Question: I have a GitHub repository <URL> and I want to change the text that appears on a button.
I viewed the page source and the button is defined as 'subscribeButton1'. Now I need to find out which file this variable is located so I can change the text associated with it. How can I do that?
Here is what I want to find:

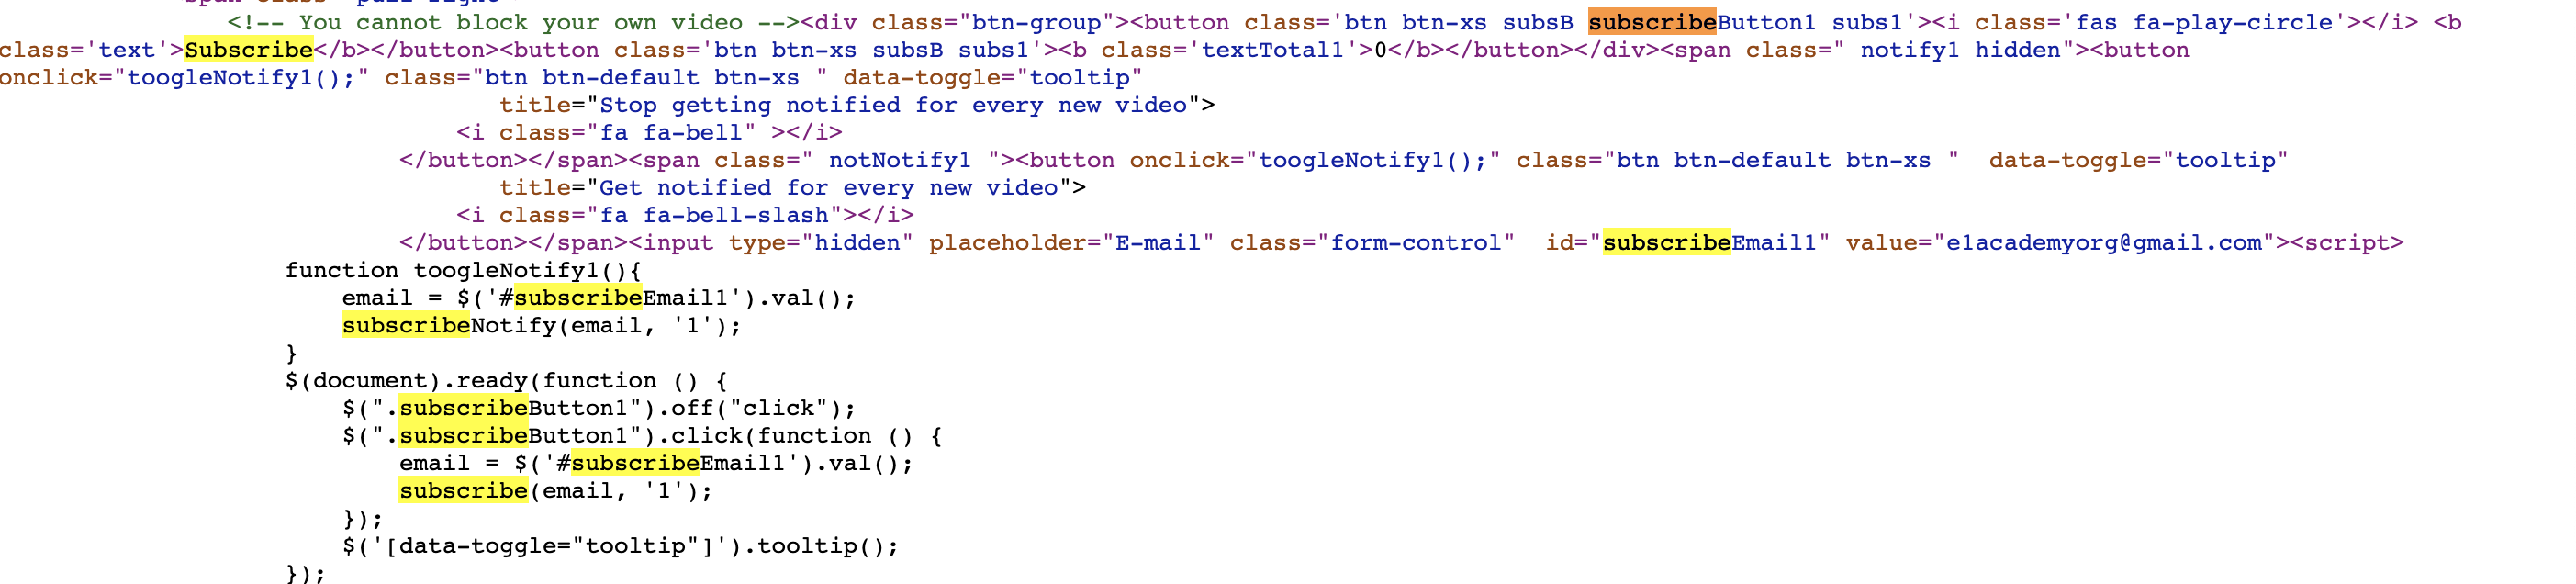
Answer: Using 'git':
'''
git grep -Fw subscribeButton1
'''
Option <URL> is to search a whole word.
Using Github:
<URL> -- nothing found
<URL> -- found 2 places, "1" is a 'user_id'.